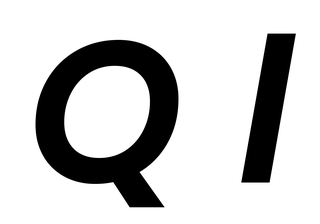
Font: Poppins-SemiBoldItalic